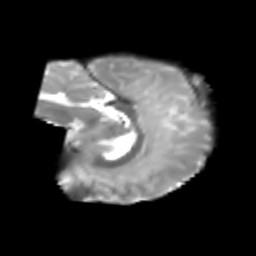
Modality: T2w
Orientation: sagittal
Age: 6
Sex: male
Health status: healthy